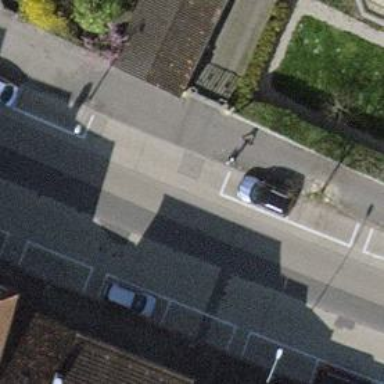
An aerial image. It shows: Service road with asphalt surface and sidewalk.